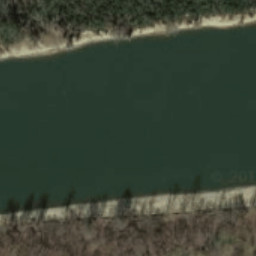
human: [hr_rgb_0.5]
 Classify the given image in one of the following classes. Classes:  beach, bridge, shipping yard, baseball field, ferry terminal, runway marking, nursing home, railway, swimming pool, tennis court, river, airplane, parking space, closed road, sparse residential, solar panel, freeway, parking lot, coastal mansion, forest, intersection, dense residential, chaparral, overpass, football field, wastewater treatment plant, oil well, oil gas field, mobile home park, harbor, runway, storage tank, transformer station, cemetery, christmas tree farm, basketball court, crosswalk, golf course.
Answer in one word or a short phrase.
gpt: river